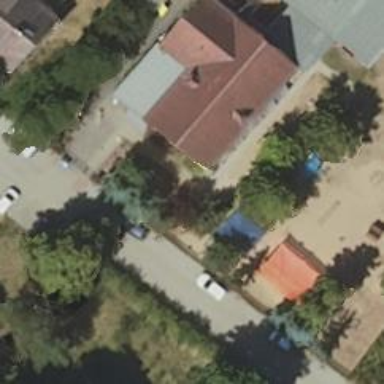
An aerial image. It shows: Kindergarten building.